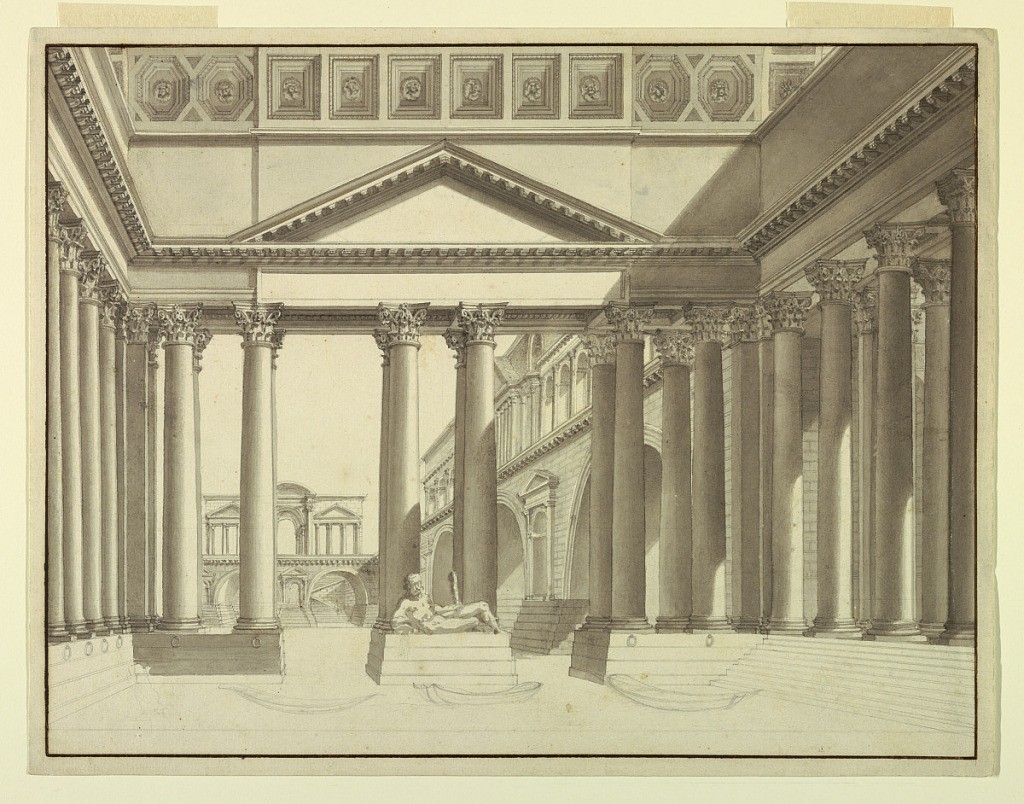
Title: Stage Design, Temples on Riverside
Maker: Giovanni Battista Piranesi, Italian, 1720–1778
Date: early 19th century
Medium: Pen and ink, brush and sepia wash, graphite on paper
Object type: Drawing
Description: Horizontal rectangle. Group of temple buildings with porticoes on river side. Unfinished.